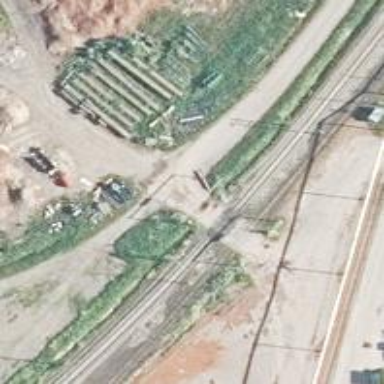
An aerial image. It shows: Railway track with continuous electrified contact lines.